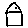
Label: house